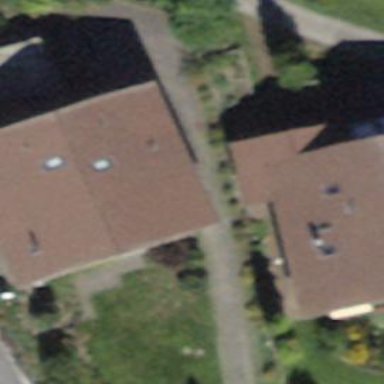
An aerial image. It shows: Residential building.